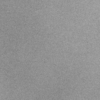
Label: dusty